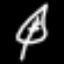
Label: leaf